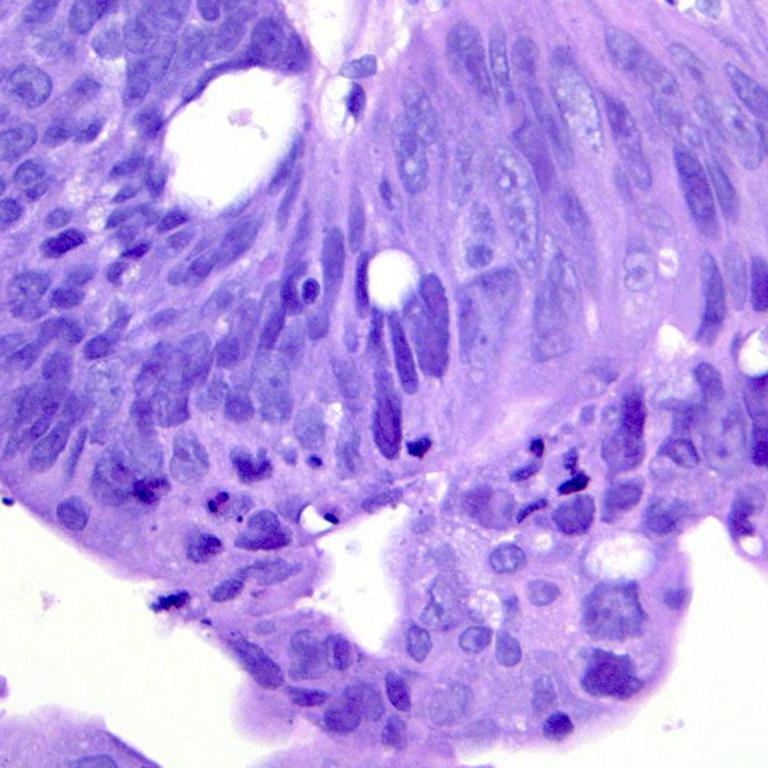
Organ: colon
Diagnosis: adenocarcinomas